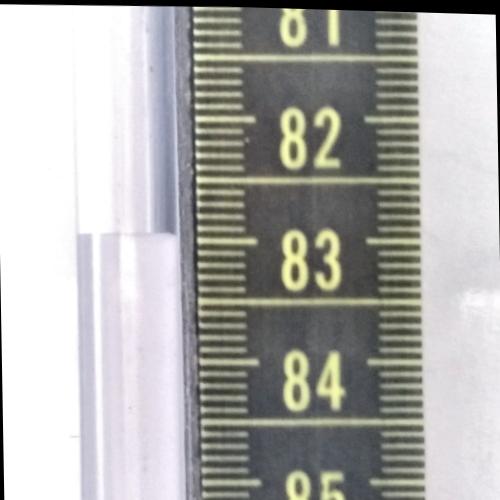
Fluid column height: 83.0 cm